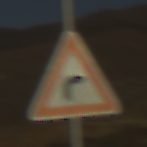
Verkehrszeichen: KurveRechts
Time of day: SunriseSunset
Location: Outdoor (Nature)
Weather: Clear
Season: NotSpecified
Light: Natural